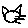
Label: cat